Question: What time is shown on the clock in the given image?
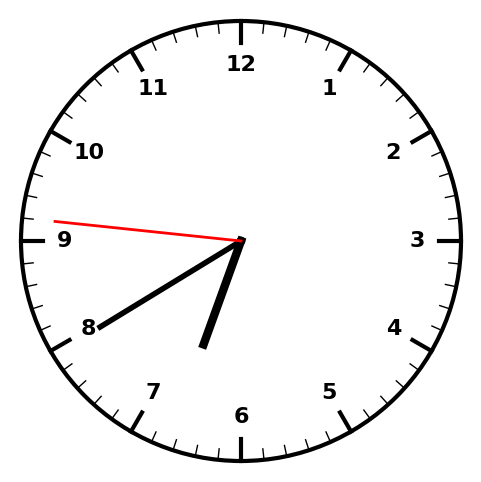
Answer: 06:39:46